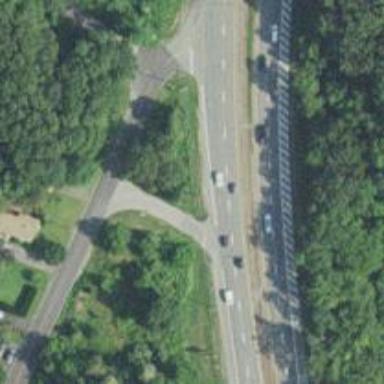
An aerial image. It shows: Asphalt trunk link road.